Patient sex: M
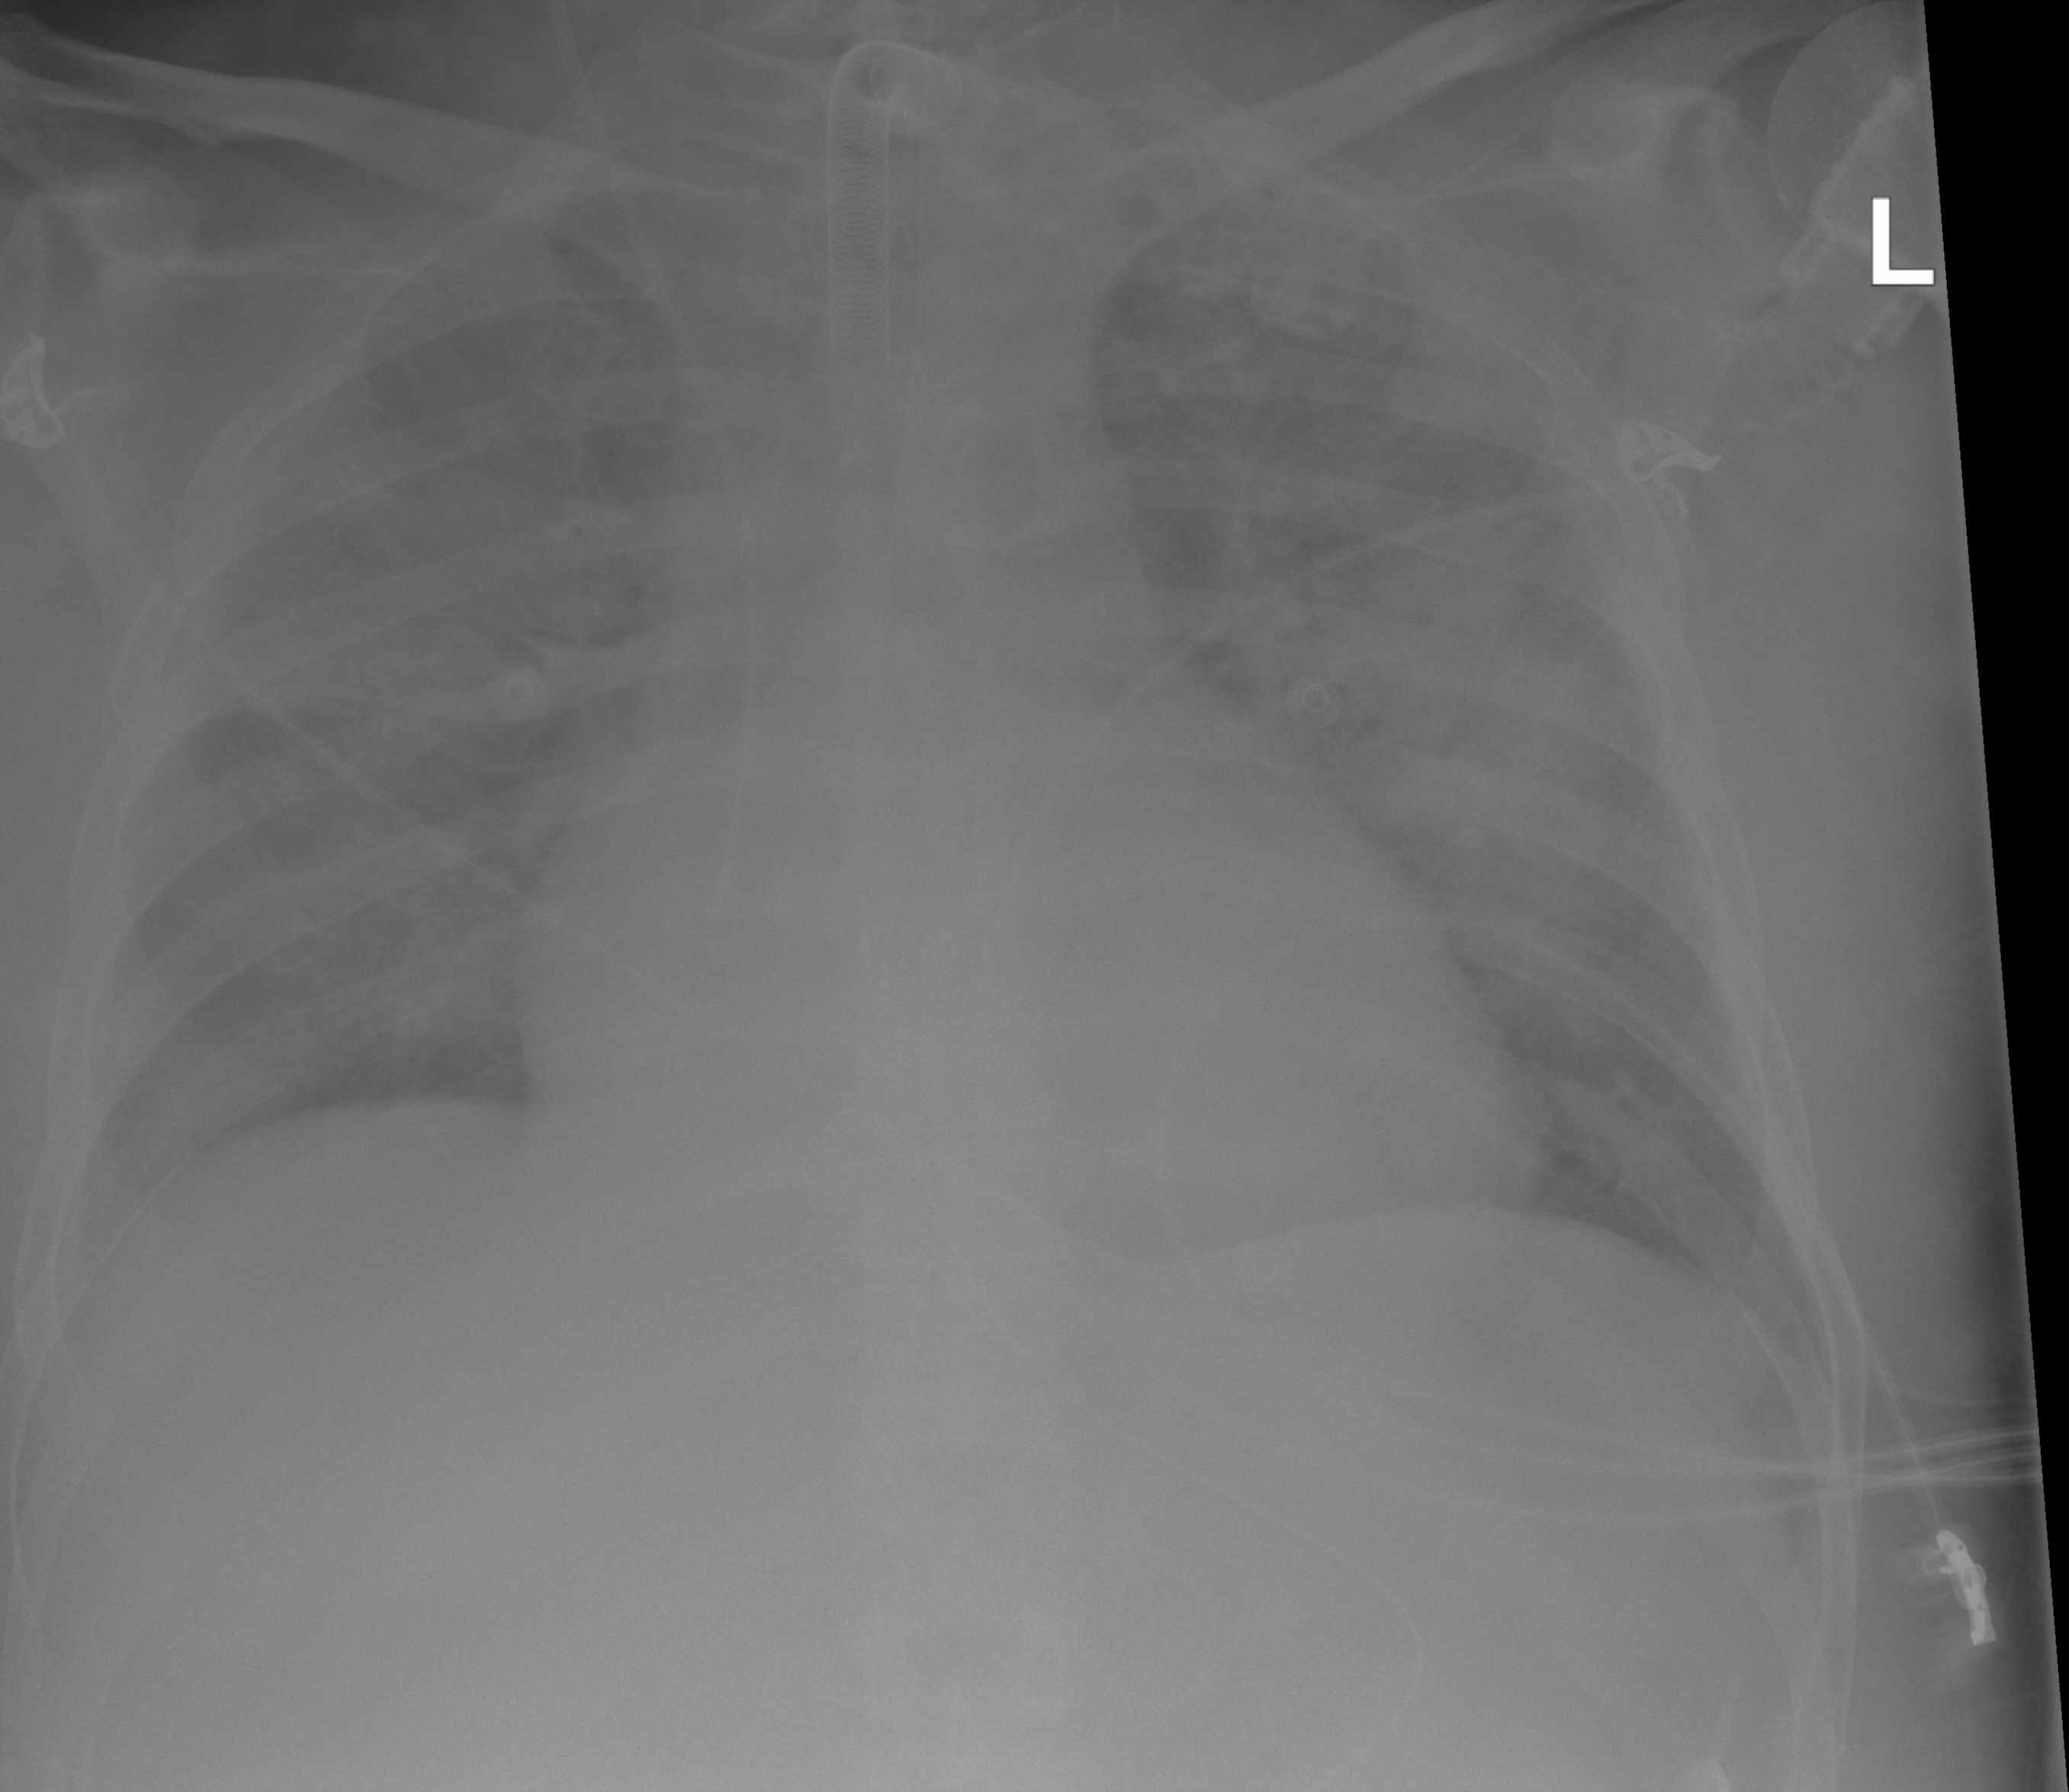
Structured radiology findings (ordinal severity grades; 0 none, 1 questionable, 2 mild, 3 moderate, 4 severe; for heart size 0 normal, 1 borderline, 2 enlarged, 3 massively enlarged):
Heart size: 2
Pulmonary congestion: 3
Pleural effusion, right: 2
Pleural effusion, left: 0
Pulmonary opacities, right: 3
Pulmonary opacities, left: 3
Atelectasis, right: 0
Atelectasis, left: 0